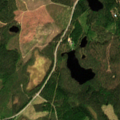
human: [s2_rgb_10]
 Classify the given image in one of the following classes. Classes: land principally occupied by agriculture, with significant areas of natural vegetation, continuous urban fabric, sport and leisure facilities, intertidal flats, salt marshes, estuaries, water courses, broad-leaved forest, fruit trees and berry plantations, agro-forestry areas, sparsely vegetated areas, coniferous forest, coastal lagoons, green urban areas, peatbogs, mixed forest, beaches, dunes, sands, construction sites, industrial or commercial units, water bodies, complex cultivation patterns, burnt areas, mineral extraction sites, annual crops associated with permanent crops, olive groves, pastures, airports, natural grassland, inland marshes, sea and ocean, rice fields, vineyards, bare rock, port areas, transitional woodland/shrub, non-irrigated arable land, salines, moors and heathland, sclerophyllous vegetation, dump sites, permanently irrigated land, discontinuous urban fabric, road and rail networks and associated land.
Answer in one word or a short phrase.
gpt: coniferous forest, mixed forest, transitional woodland/shrub